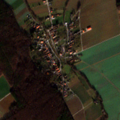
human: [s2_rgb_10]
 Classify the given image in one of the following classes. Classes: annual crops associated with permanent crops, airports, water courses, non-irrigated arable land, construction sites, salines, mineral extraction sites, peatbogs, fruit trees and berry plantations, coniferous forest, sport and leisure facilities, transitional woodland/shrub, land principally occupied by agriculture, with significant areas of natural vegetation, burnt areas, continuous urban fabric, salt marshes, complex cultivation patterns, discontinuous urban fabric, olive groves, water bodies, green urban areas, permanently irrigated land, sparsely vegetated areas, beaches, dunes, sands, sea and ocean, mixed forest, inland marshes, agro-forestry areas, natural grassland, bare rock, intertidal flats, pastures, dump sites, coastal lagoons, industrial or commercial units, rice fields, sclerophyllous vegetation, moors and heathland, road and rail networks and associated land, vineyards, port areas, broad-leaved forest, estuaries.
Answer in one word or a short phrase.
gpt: discontinuous urban fabric, non-irrigated arable land, complex cultivation patterns, broad-leaved forest, coniferous forest, mixed forest